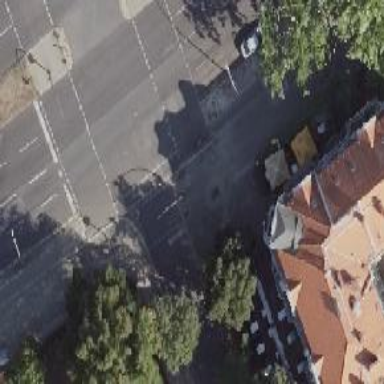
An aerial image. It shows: Road with traffic signals.